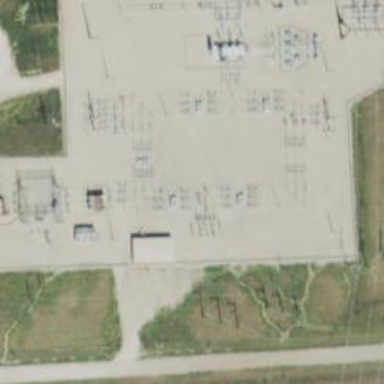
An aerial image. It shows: Switch for power supply.